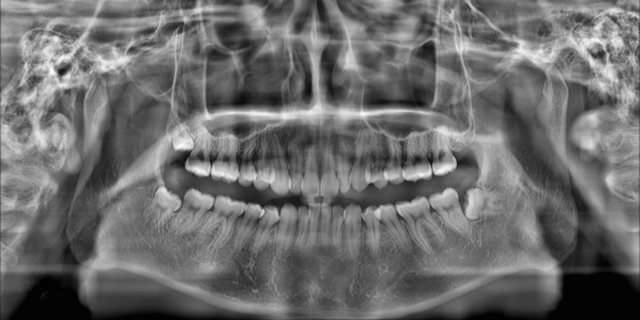
adult